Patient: sex M, age 57
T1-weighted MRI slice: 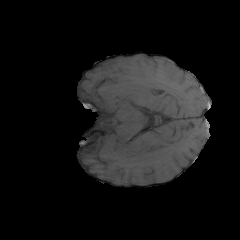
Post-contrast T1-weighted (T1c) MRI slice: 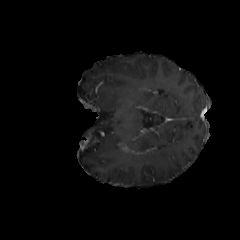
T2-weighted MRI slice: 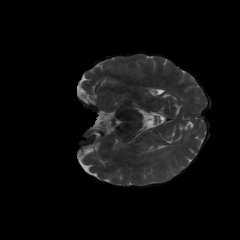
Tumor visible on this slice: yes
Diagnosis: Glioblastoma, IDH-wildtype
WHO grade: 4